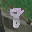
Label: 8